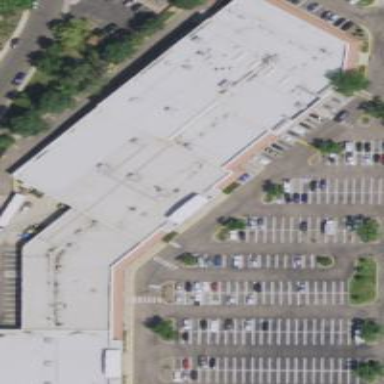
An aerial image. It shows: Commercial building.